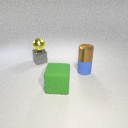
small gray metal cube to the left of large green rubber cube